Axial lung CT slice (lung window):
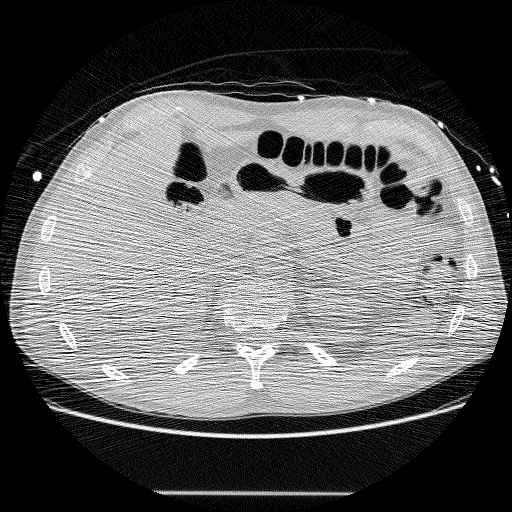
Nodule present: no